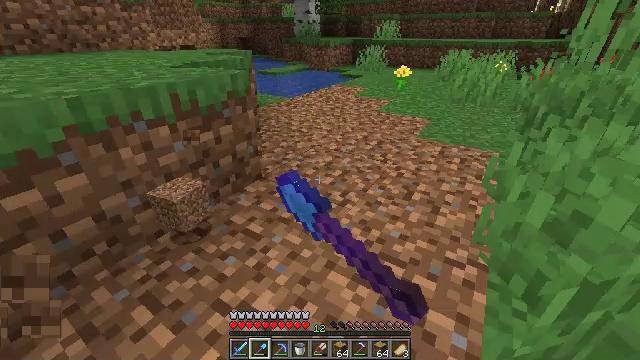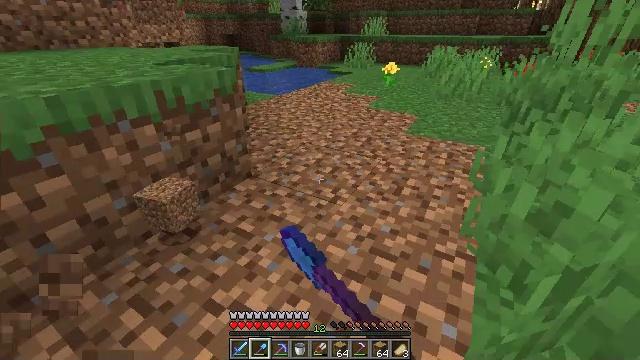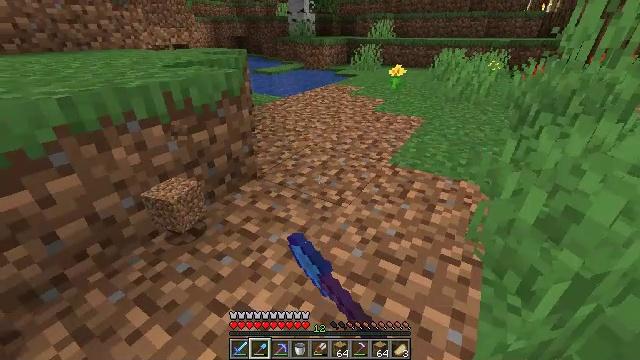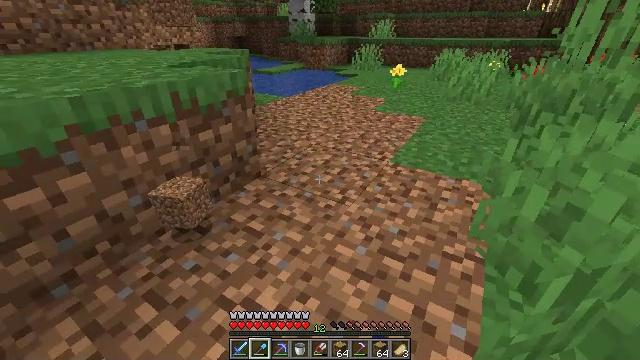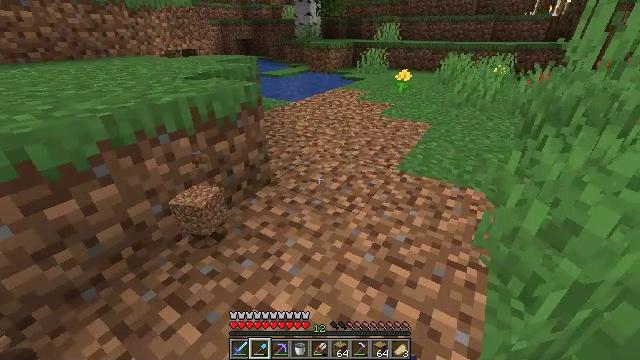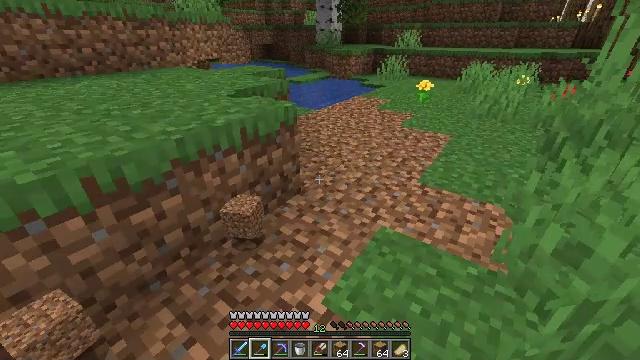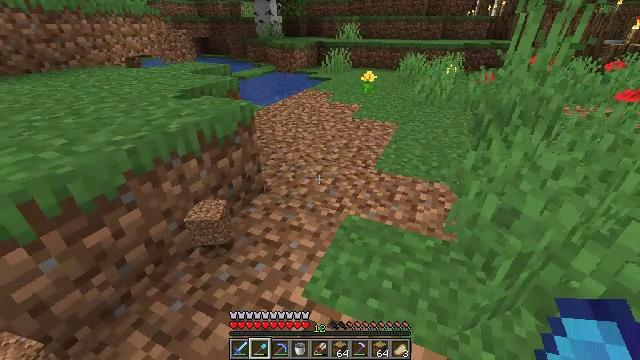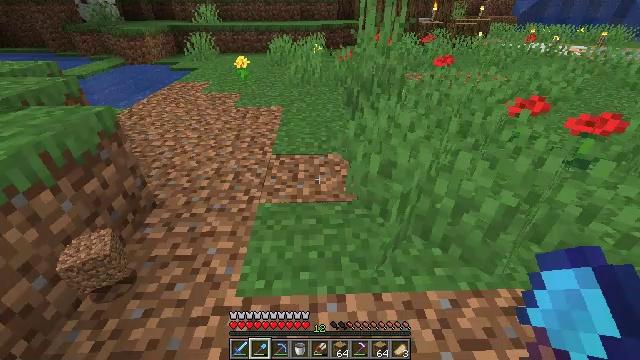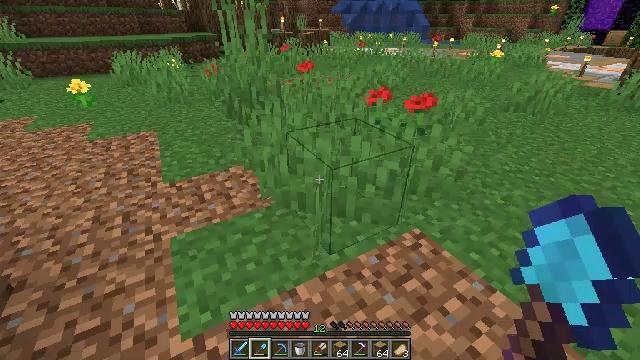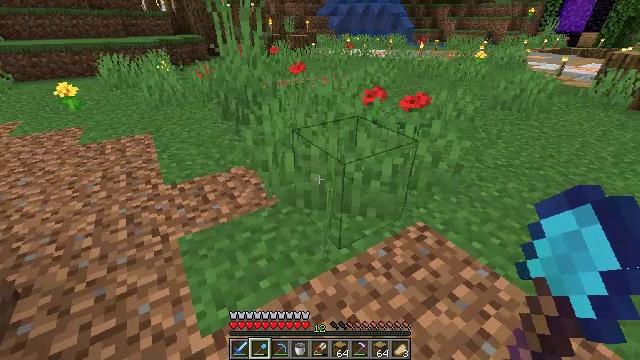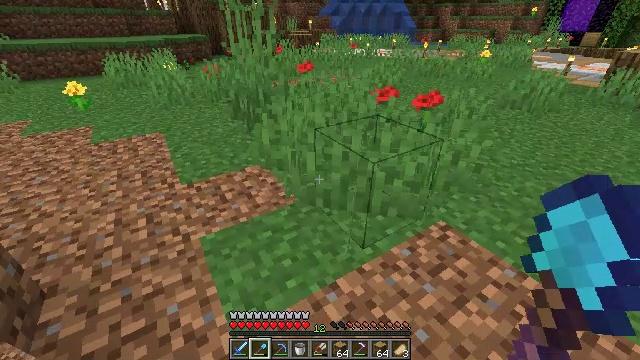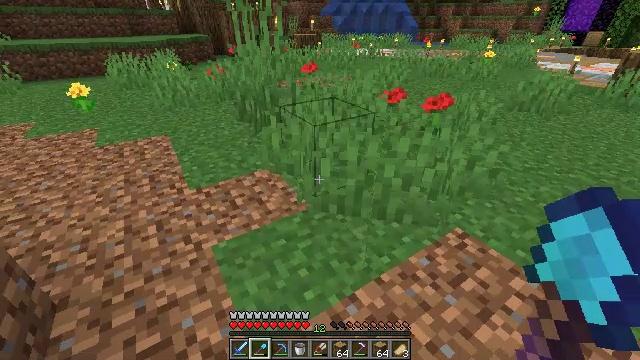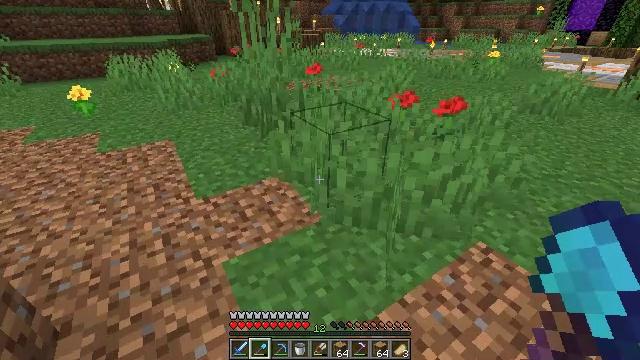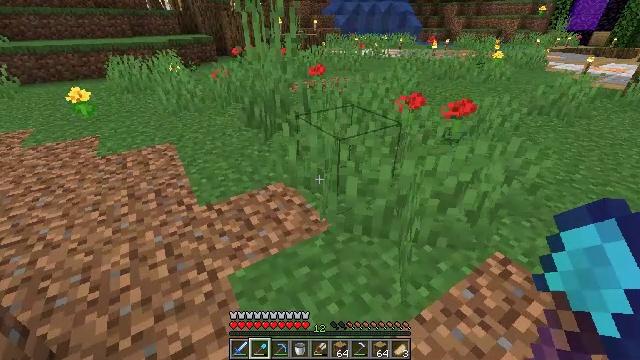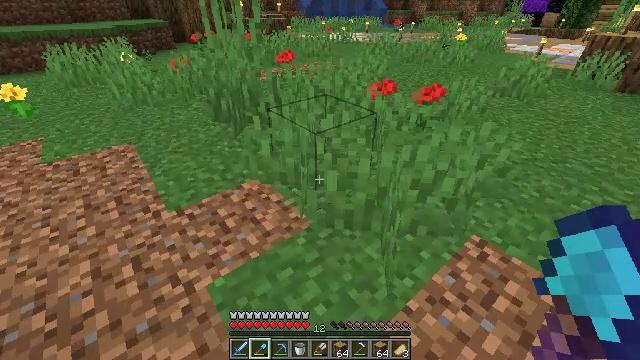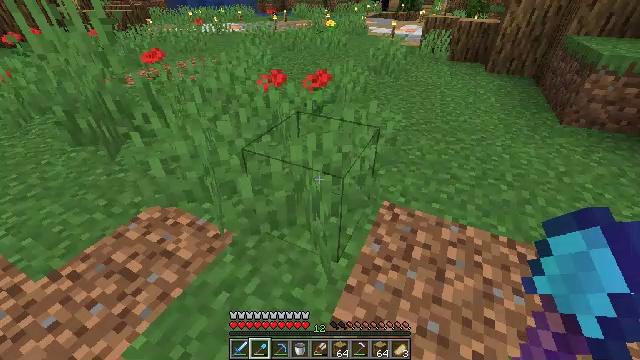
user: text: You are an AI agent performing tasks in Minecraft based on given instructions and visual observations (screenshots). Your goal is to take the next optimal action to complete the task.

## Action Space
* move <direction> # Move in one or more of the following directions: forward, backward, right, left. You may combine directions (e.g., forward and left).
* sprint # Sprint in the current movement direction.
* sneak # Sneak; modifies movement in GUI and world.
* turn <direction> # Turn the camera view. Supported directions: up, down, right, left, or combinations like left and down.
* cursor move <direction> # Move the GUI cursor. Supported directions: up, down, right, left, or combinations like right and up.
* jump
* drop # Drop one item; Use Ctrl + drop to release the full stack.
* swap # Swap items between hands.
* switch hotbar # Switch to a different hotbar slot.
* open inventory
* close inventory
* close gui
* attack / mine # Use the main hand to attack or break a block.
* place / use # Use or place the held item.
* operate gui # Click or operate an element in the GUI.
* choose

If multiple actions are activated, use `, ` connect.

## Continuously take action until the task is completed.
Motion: motion action
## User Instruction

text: Collect the grass from the surface.
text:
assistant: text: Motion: sneak, turn right
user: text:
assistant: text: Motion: sneak, turn left
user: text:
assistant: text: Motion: move back and move left
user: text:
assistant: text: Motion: move back and move left
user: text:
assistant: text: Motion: move back and move left, turn left
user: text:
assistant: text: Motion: move left, turn right and down
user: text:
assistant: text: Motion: move left, turn right and down
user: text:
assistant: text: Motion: move left, turn right and up
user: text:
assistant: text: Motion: move left, turn right
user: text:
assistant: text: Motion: move forward and move left
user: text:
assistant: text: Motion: move forward and move left
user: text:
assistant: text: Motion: move forward
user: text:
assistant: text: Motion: no_op
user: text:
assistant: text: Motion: move forward, turn right and down
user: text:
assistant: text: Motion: move forward, turn right and down
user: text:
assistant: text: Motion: turn right and up, attack / mine
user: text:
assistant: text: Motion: turn left and up, attack / mine
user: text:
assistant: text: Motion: turn left and up, attack / mine
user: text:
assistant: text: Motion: turn left and up, attack / mine
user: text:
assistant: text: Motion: move forward and move left, turn left, attack / mine
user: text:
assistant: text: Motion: move forward and move left, turn right and down, attack / mine
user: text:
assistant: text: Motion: move forward and move left, turn right, attack / mine
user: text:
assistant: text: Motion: move forward, turn right, attack / mine
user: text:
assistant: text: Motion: move forward, turn right, attack / mine
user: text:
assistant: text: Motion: move forward, turn left, attack / mine
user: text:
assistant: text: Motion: move forward, turn left and down, attack / mine
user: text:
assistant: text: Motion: attack / mine